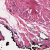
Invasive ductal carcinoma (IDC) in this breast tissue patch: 0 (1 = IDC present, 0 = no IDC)